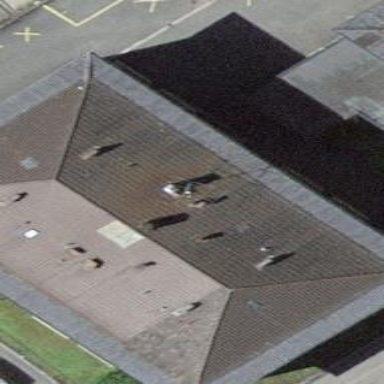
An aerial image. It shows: Apartment building with hipped roof.